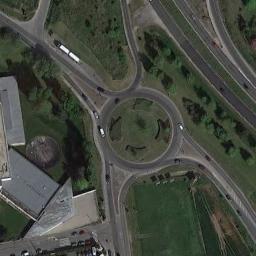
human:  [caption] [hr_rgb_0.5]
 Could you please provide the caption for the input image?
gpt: Several buildings are next to the roundabout .

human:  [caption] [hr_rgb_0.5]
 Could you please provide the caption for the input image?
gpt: The roundabout is on the grass next to trees and buildings .

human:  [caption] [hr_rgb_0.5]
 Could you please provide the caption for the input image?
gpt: The roundabout connects four roads and some buildings are next to the roundabout .

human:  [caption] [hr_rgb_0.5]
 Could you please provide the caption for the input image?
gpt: There are several vehicles driving on the road at the roundabout, There are some buildings and some trees and some lawns around the roundabout, And many cars are parked in the open space beside the roundabout .

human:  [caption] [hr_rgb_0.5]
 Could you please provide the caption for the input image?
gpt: There are green lawns around the roundabout .